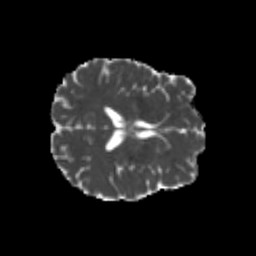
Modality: MD
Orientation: axial
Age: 24
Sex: male
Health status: healthy
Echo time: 0.074 s